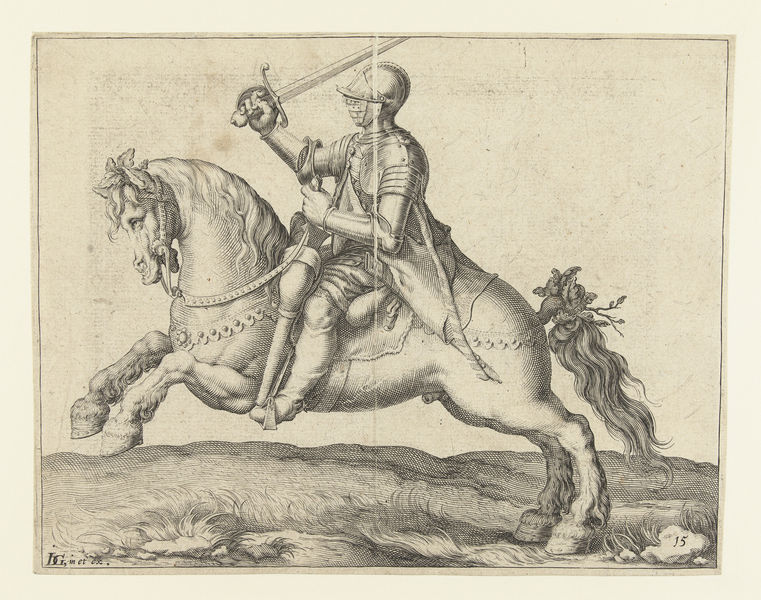
Titel: Ruiter met geheven zwaard
Künstler: Jacob de (II) Gheyn
Standort: Amsterdam
Institution: Rijksmuseum
Schlagwörter: blätter, mann, pferd, reiter, zügel, schwarzweiß, schwert, ritter, visier, gesattelt, galopp